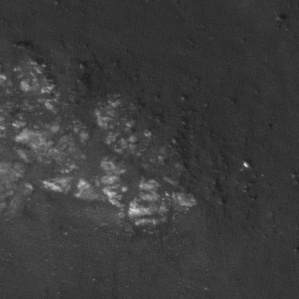
Label: non_frost